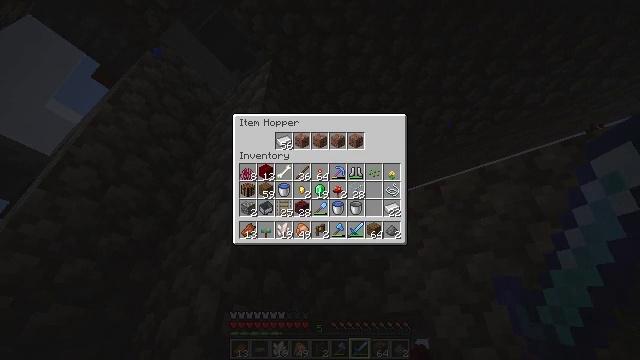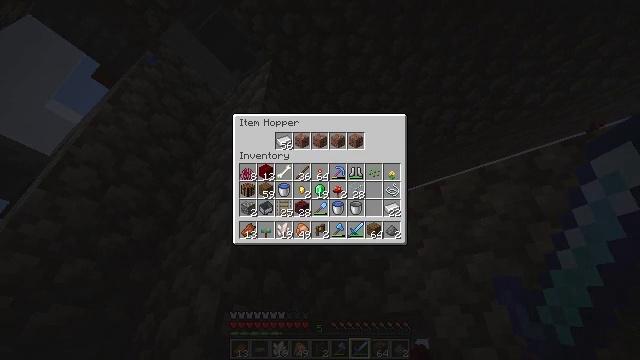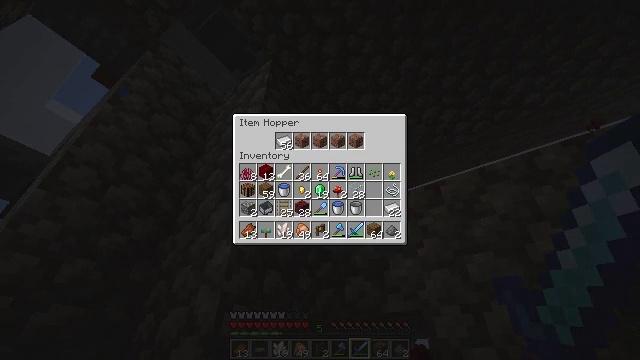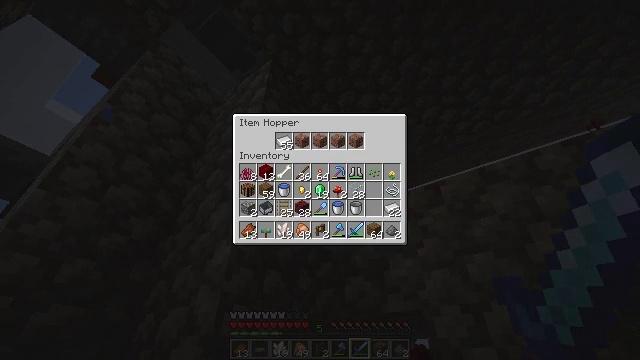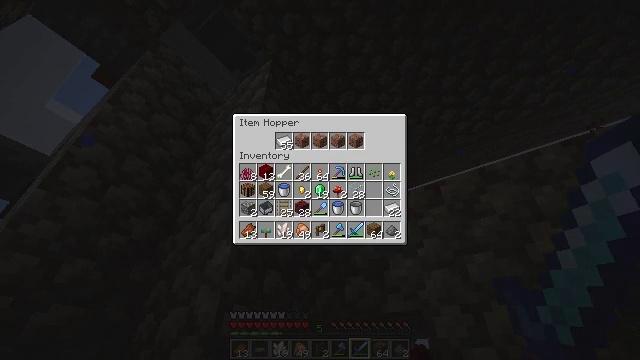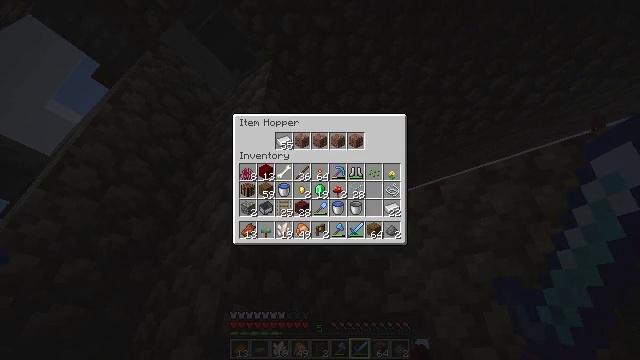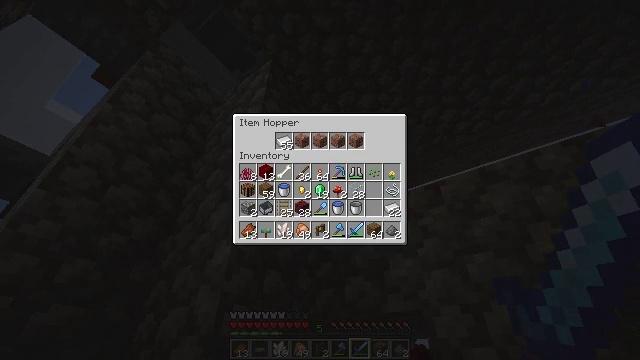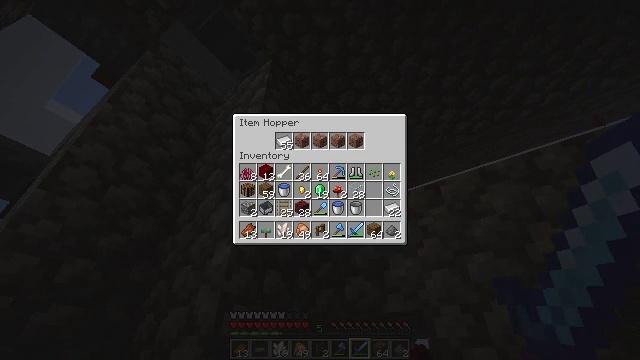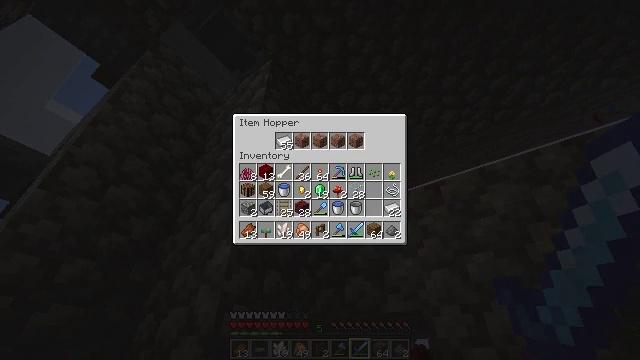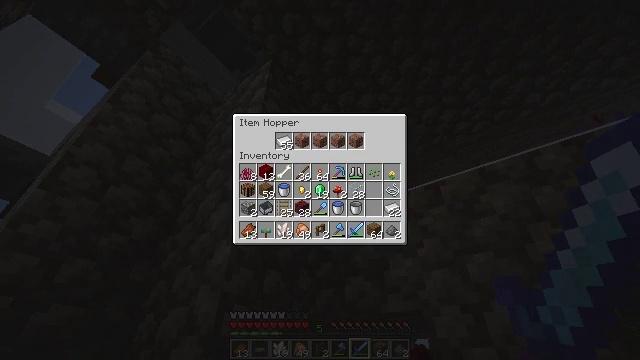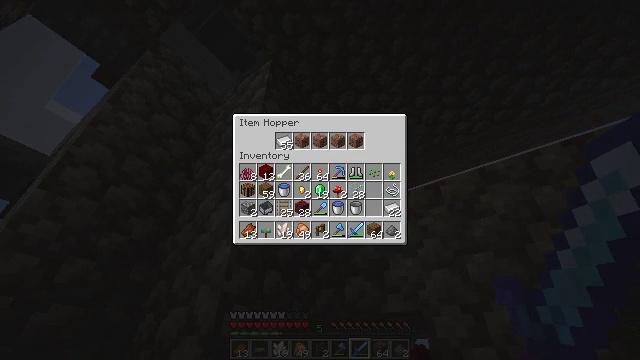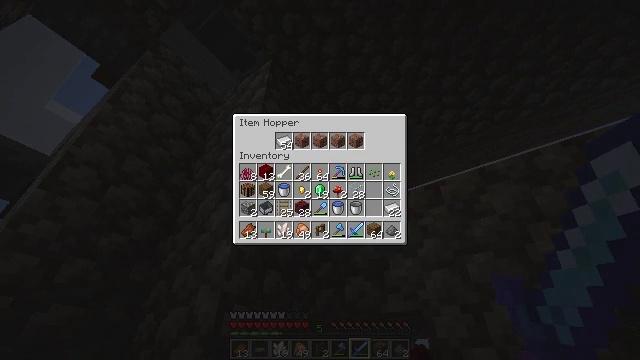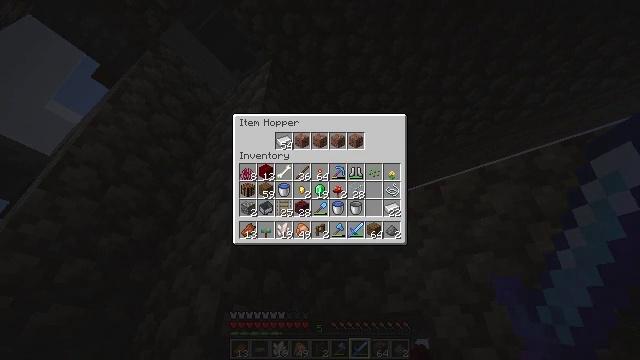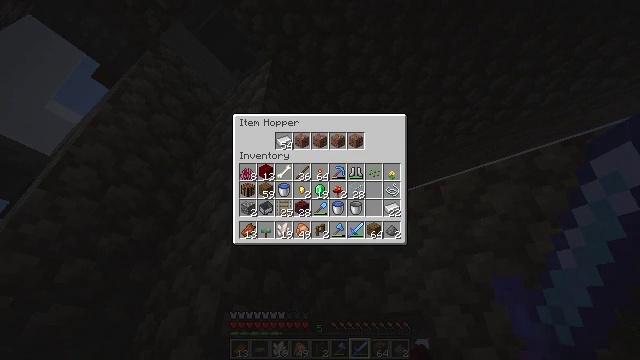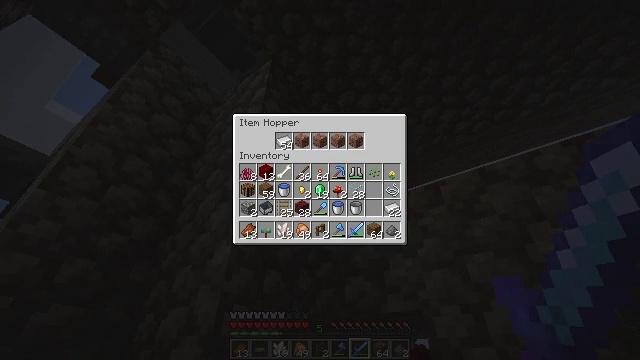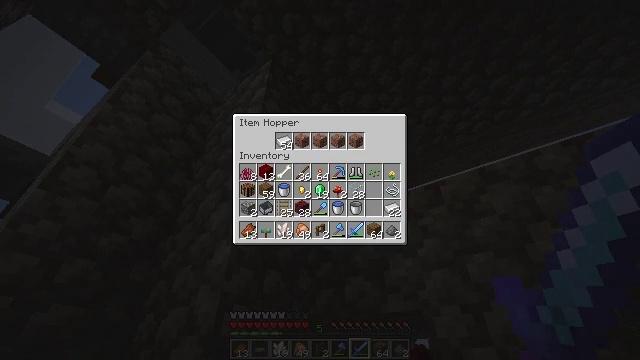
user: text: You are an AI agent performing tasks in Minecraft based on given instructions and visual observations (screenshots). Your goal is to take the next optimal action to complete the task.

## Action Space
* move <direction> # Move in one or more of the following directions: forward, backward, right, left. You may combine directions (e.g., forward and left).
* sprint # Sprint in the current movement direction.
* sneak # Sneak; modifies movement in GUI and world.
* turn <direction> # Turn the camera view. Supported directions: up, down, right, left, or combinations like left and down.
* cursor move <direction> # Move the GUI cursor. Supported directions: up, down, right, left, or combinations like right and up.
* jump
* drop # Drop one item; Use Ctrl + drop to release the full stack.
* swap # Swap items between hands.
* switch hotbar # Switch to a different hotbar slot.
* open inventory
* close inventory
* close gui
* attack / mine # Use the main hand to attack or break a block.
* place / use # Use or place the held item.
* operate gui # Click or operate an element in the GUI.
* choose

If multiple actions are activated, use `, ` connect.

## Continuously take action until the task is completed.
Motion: motion action
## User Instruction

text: Harvest wheat from the field.
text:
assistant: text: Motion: no_op
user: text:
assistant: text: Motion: no_op
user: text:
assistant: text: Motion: no_op
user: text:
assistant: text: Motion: no_op
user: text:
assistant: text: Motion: no_op
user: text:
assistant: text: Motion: no_op
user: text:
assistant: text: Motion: no_op
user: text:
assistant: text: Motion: no_op
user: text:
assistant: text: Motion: no_op
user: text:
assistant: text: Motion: no_op
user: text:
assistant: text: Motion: no_op
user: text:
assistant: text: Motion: no_op
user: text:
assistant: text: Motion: no_op
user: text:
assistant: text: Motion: no_op
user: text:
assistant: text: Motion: no_op
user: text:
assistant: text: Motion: no_op
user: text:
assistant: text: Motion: no_op
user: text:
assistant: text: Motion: no_op
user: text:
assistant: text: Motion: no_op
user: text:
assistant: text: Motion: no_op
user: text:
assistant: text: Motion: no_op
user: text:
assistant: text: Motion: no_op
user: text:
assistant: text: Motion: no_op
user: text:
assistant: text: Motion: no_op
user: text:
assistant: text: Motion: no_op
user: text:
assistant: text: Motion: no_op
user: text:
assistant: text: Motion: no_op
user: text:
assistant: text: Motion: no_op
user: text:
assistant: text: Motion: no_op
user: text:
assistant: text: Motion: no_op